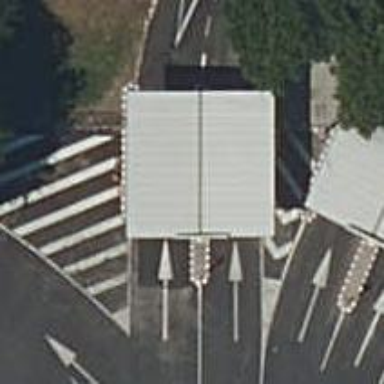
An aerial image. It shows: Toll booth.